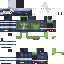
A male human skin with medium skin, wearing brown long hair dressed in a blue hoodie and black pants, featuring a closed mouth.